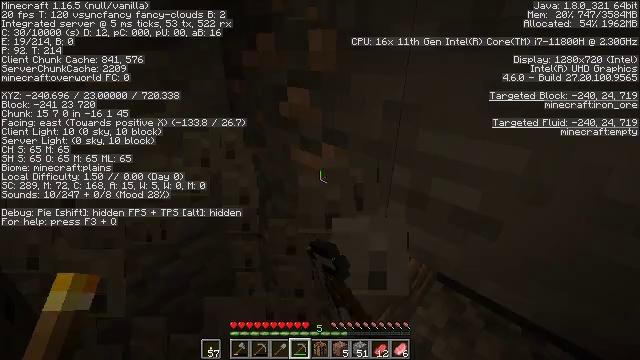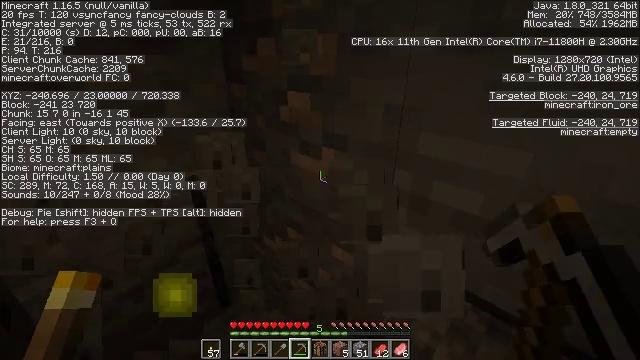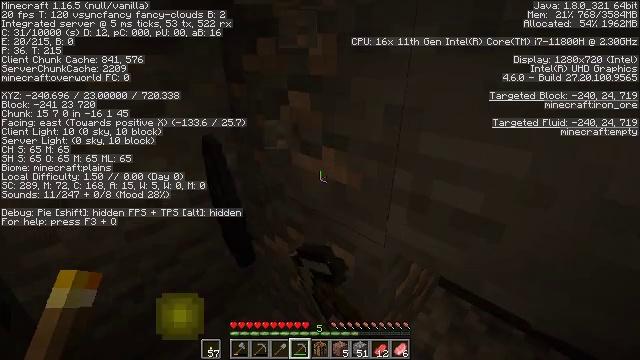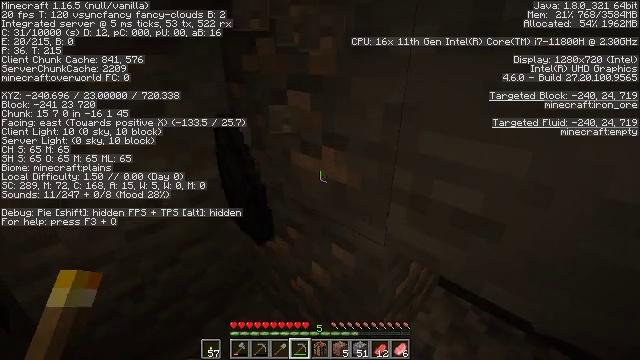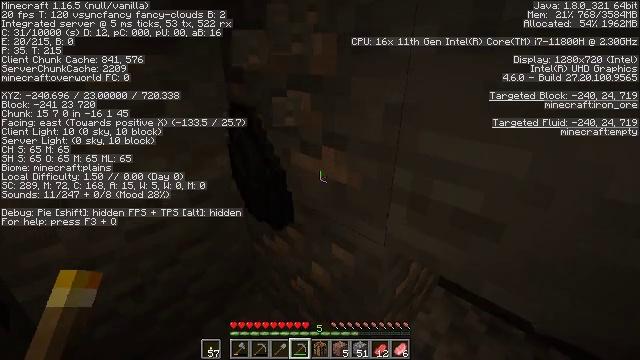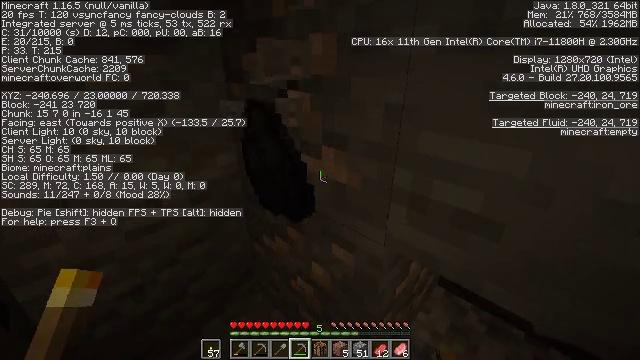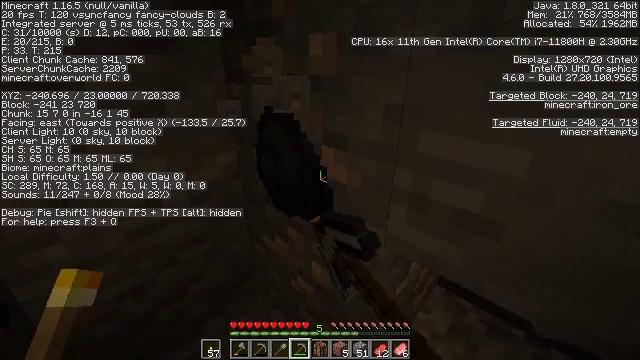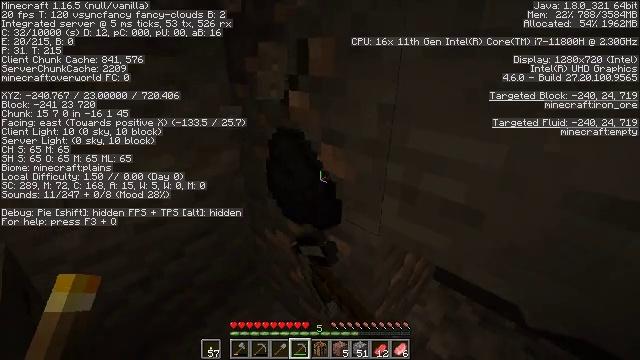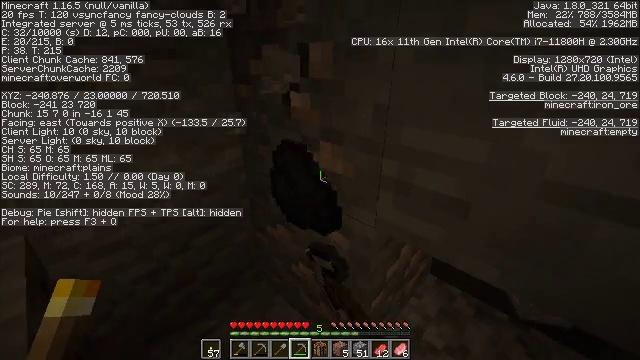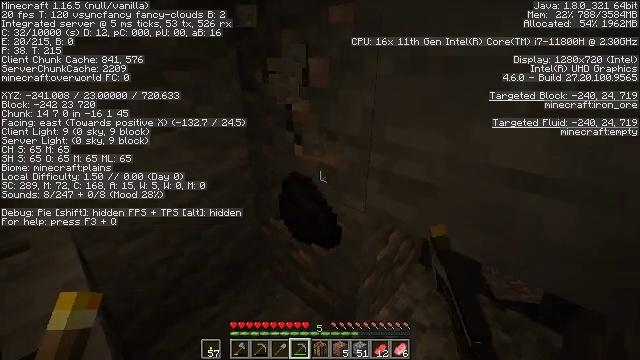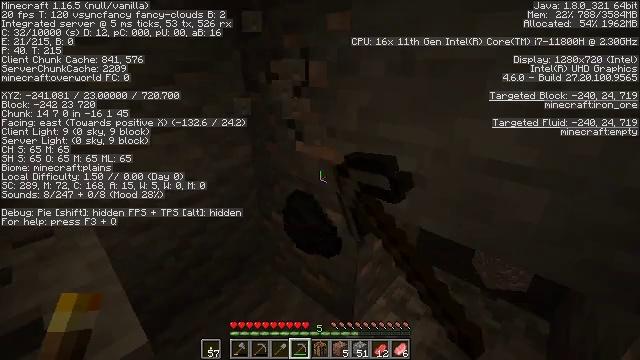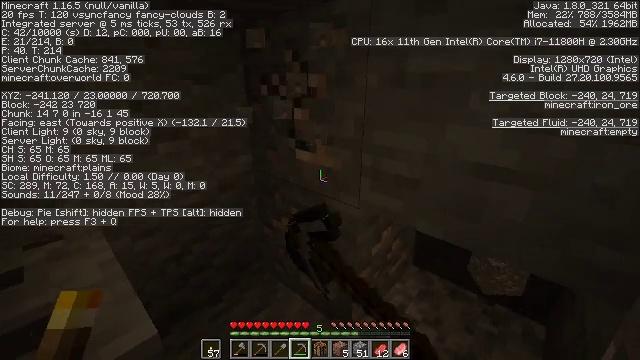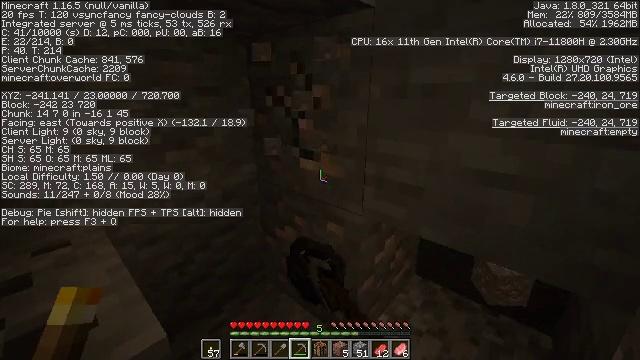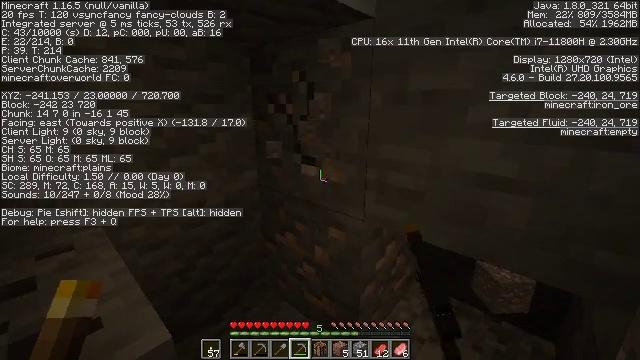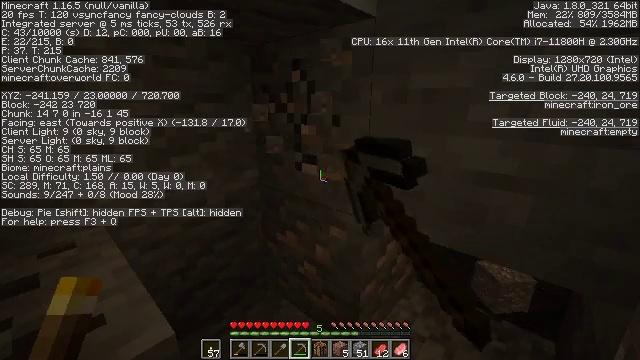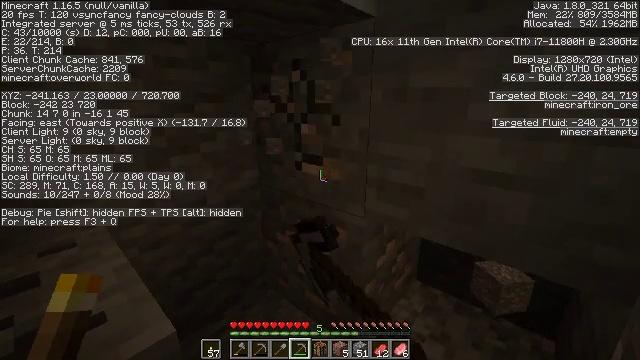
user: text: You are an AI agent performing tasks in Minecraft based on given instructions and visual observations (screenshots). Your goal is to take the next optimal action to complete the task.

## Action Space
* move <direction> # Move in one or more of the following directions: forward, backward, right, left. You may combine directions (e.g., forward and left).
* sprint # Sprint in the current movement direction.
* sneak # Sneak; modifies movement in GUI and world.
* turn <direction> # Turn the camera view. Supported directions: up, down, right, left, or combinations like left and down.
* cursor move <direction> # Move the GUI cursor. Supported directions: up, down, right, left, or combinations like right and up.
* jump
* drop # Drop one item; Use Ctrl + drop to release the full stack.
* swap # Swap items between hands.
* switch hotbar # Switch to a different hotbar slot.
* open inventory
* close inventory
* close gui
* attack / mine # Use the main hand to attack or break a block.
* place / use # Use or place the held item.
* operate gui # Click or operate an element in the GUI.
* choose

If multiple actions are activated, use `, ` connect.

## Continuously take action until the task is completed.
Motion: motion action
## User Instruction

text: Collect iron ore blocks.
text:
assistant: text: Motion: turn up, attack / mine
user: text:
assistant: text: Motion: attack / mine
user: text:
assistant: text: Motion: attack / mine
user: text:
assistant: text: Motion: attack / mine
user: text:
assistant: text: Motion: attack / mine
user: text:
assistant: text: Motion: attack / mine
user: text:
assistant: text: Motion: move back, attack / mine
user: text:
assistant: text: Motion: move back, attack / mine
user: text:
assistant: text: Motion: move back, turn up, attack / mine
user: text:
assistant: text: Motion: attack / mine
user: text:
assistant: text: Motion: turn up, attack / mine
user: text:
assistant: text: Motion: turn up, attack / mine
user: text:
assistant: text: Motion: turn up, attack / mine
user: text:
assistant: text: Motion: attack / mine
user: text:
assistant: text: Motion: attack / mine
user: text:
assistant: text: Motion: attack / mine
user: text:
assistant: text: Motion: attack / mine
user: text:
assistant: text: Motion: attack / mine
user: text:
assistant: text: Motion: attack / mine
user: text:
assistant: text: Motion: attack / mine
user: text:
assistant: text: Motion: attack / mine
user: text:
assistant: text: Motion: attack / mine
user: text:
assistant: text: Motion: attack / mine
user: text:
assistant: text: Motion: attack / mine
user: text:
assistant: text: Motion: attack / mine
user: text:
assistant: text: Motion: attack / mine
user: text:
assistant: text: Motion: attack / mine
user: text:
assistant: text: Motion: attack / mine
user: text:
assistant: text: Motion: attack / mine
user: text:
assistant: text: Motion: attack / mine